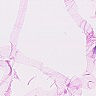
Metastatic tissue present: no